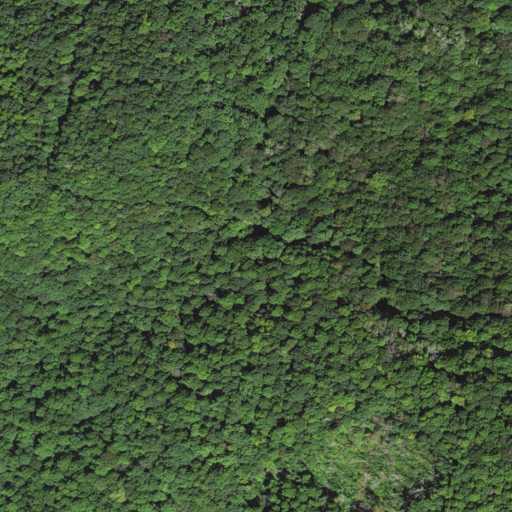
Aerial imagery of gap in North Carolina named Tate Gap containing deciduous forest, open development, mixed forest, and evergreen forest